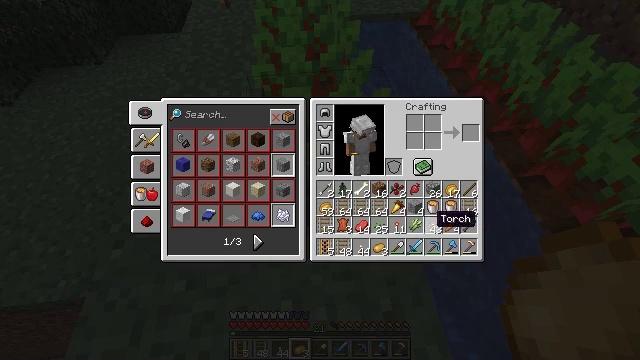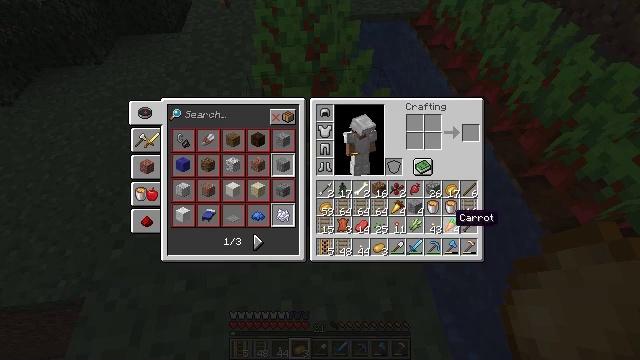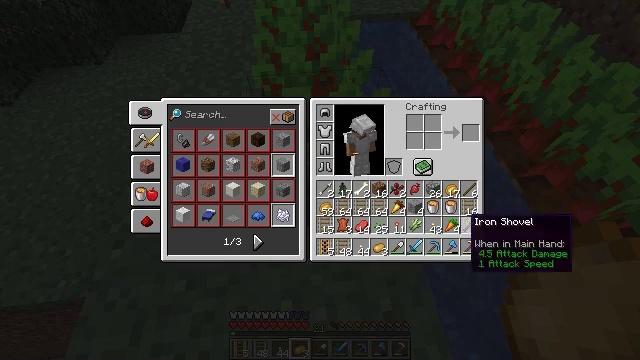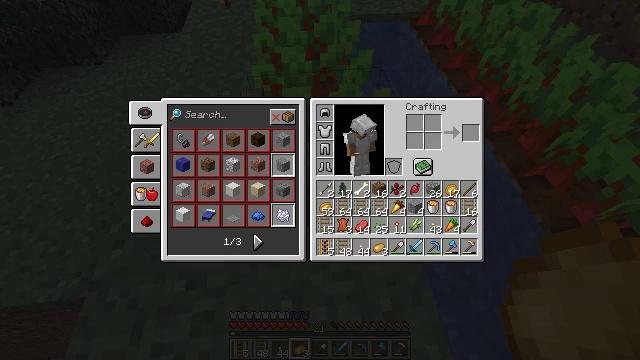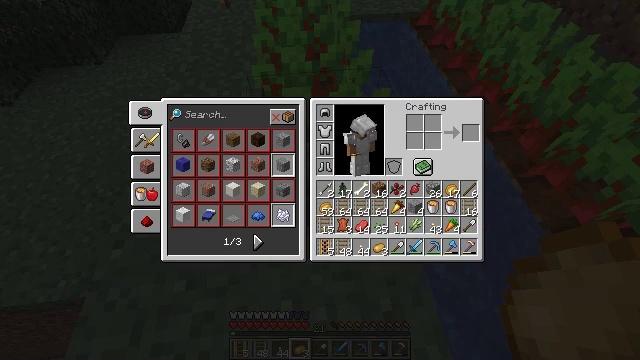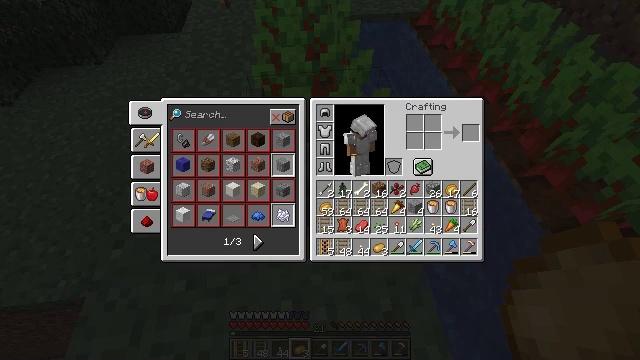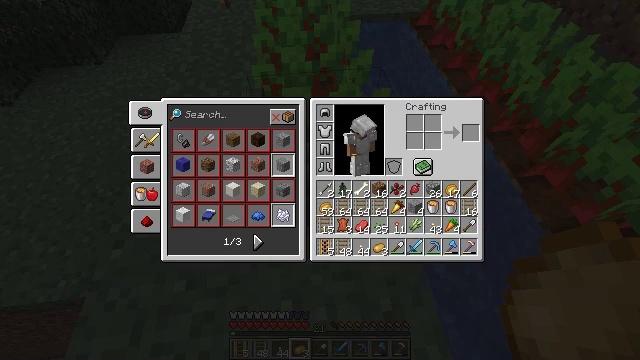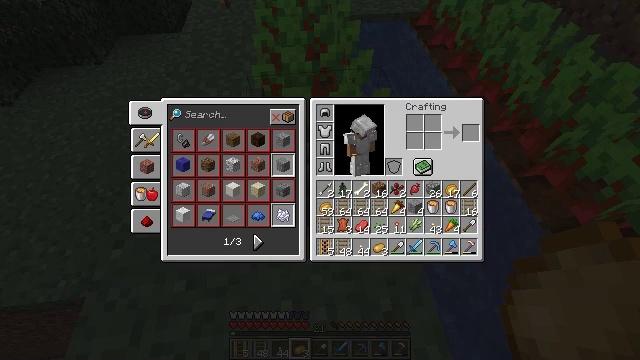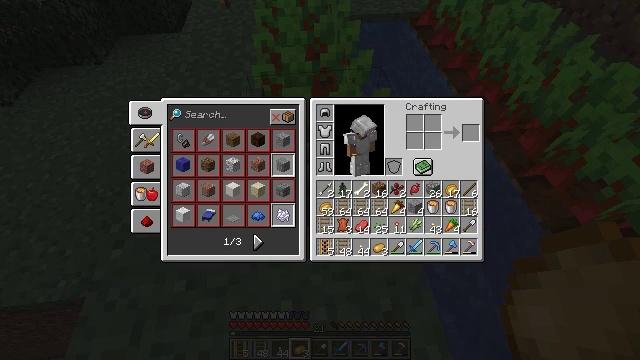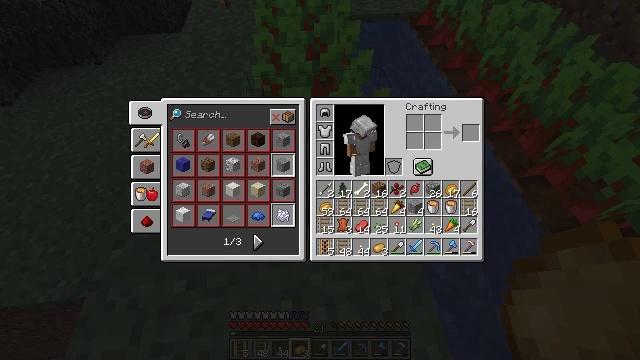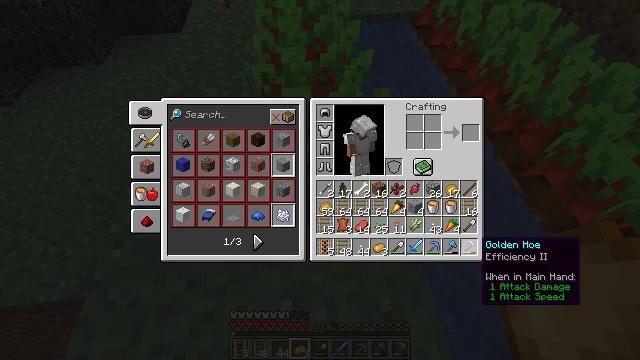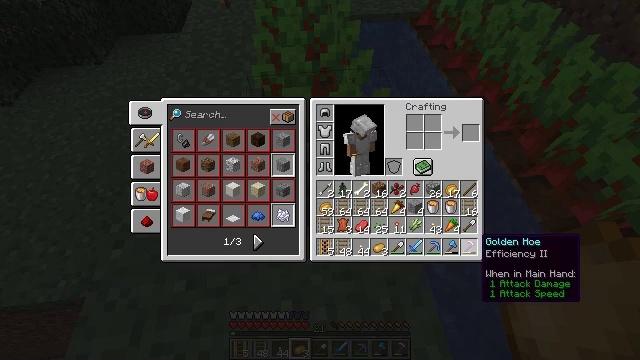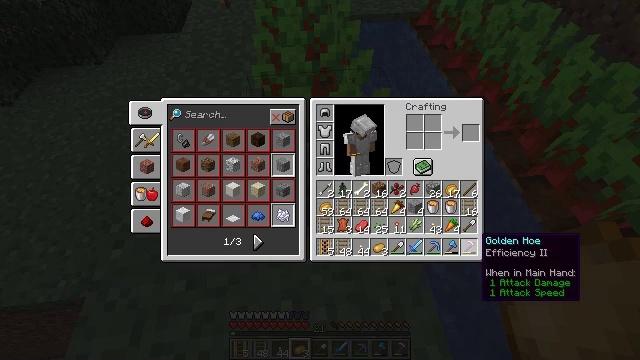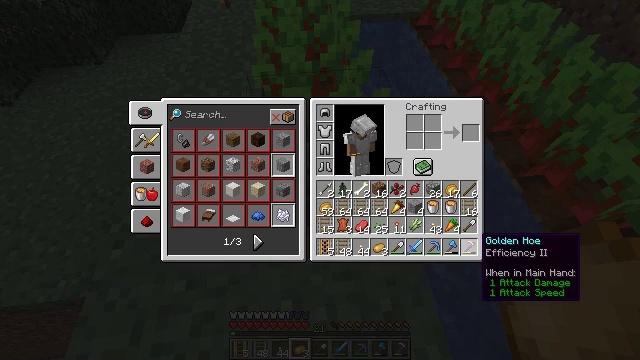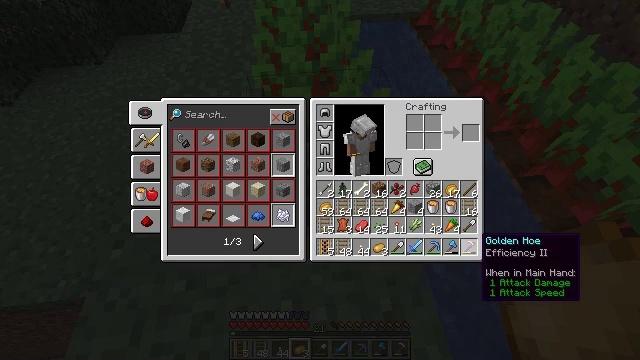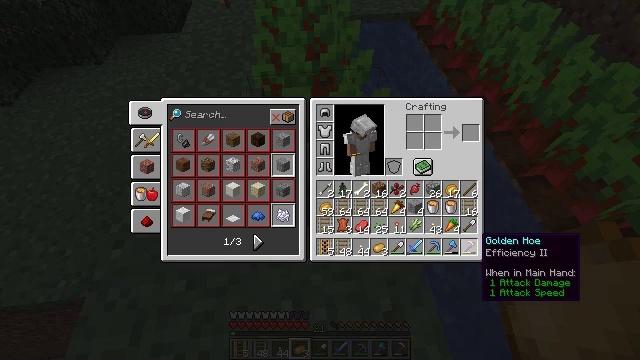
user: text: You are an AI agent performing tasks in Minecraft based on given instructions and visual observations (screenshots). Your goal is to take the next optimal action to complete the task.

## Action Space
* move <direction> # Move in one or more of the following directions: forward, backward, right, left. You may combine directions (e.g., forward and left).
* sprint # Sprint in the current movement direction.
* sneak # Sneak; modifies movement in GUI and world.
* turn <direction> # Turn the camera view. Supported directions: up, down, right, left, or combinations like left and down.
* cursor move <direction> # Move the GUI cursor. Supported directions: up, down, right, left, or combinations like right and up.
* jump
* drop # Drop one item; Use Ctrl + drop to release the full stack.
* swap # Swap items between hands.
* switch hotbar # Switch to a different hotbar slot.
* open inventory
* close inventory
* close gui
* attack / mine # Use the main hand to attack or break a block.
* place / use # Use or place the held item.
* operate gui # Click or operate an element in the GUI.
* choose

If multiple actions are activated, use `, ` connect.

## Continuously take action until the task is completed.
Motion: motion action
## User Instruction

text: Remove a bone from the inventory.
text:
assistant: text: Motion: turn right
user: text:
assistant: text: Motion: turn right
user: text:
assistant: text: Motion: turn right and down
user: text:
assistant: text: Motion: no_op
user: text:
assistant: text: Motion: no_op
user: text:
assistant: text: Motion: no_op
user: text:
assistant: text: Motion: no_op
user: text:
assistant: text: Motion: no_op
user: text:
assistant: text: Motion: no_op
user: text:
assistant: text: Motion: no_op
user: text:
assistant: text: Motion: no_op
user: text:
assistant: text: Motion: no_op
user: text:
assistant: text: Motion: no_op
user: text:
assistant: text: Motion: no_op
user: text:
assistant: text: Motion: no_op
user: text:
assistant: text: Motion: no_op
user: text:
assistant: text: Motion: no_op
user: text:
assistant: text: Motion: no_op
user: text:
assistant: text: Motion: no_op
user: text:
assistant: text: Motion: no_op
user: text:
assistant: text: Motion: no_op
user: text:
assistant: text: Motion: turn left
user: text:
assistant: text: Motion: turn left
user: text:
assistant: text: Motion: turn left
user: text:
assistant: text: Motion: no_op
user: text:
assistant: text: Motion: no_op
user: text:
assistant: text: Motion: no_op
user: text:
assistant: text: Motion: no_op
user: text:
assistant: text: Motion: turn left
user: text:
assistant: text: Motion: turn left